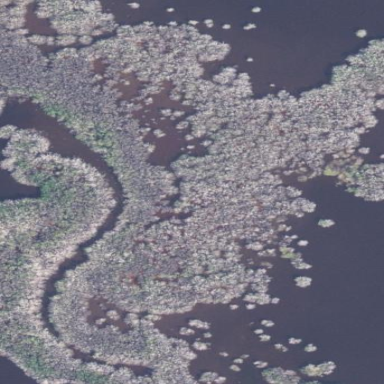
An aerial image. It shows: Mangrove wetland with plant community known as Mangrove Swamp.